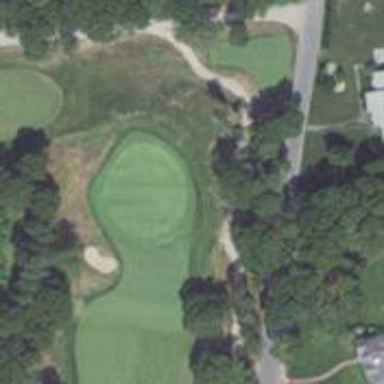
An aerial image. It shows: Golf hole.